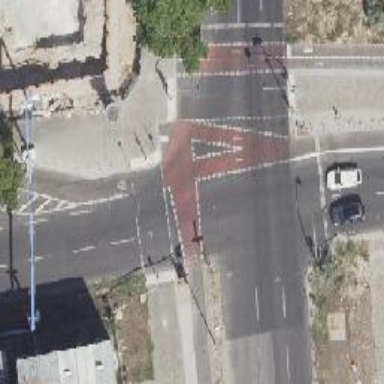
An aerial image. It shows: Crossing with traffic signals.